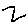
Label: zigzag